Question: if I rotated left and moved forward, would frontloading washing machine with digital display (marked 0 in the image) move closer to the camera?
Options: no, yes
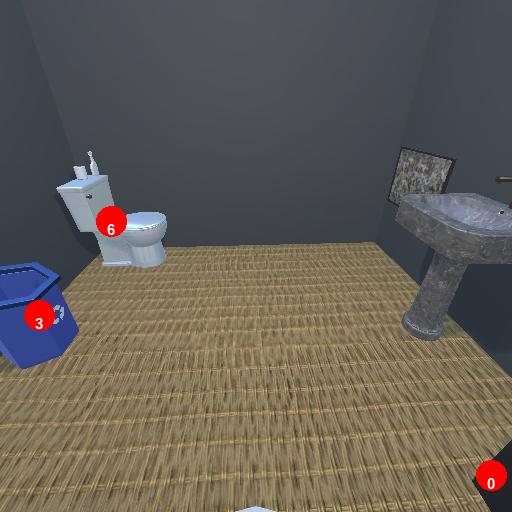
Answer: no